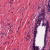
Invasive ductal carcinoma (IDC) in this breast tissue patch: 0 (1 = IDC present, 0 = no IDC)